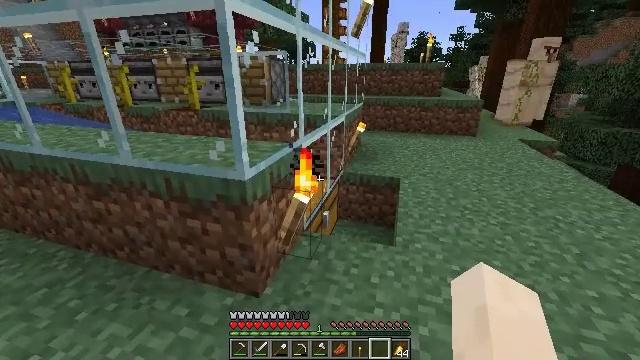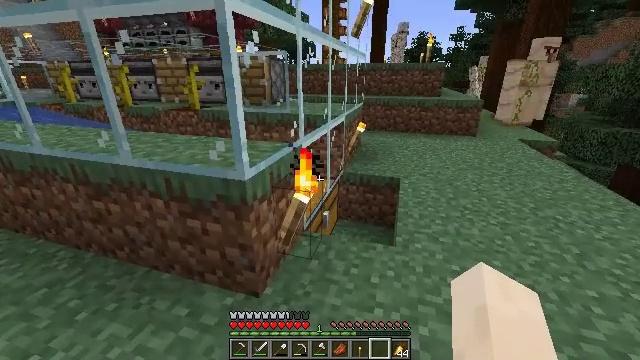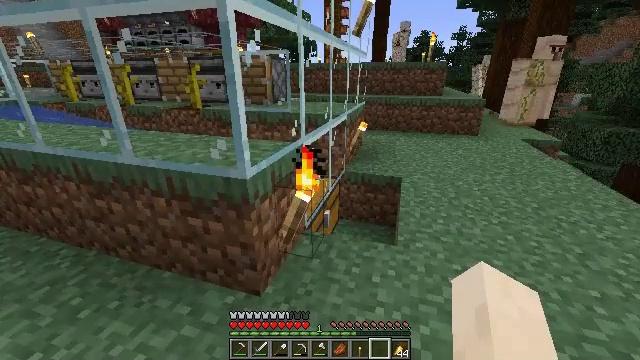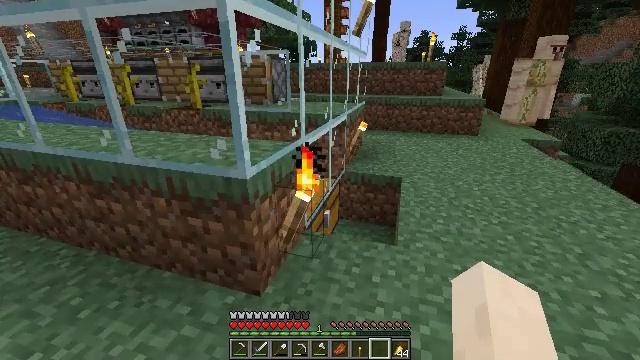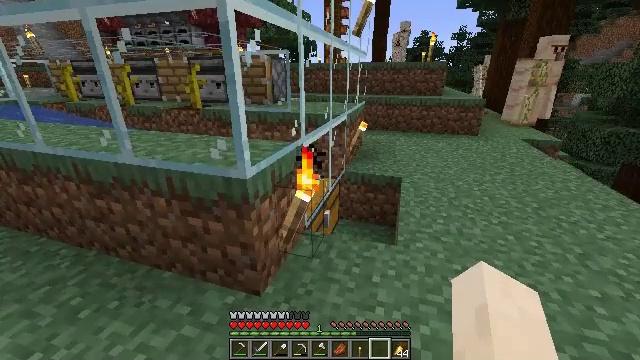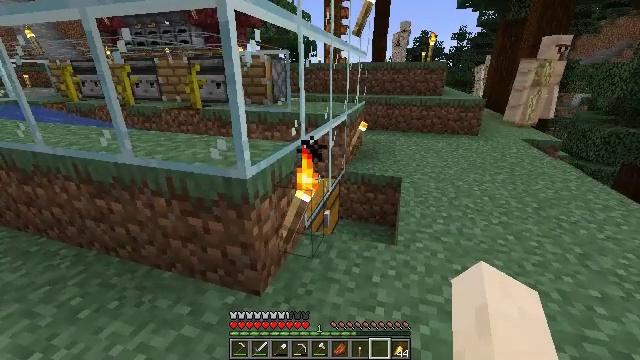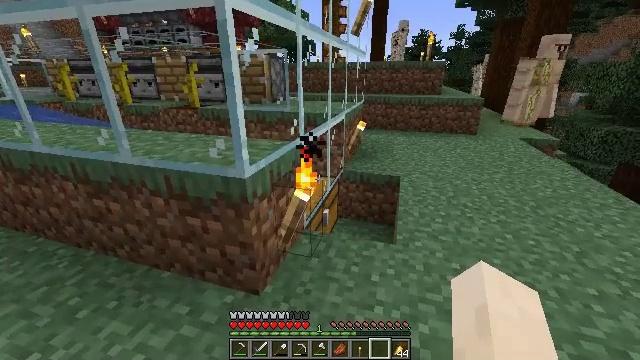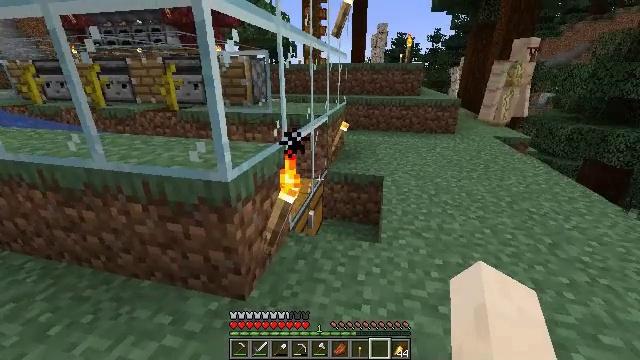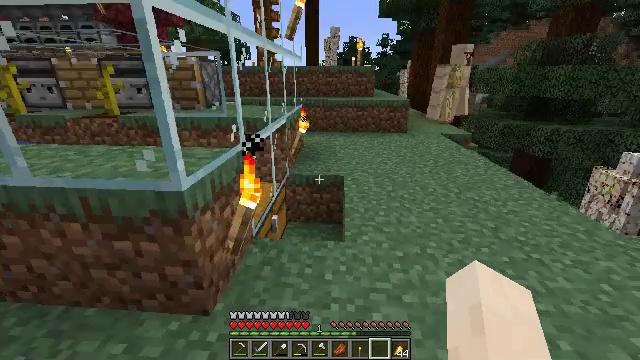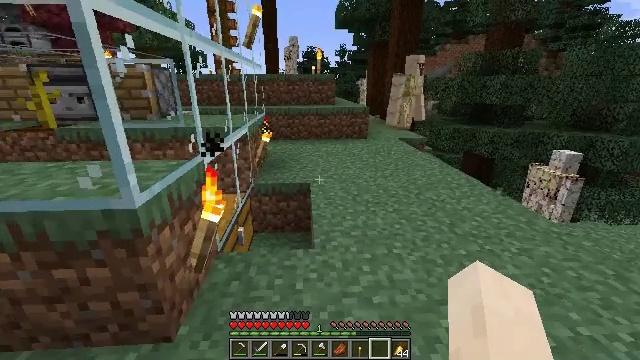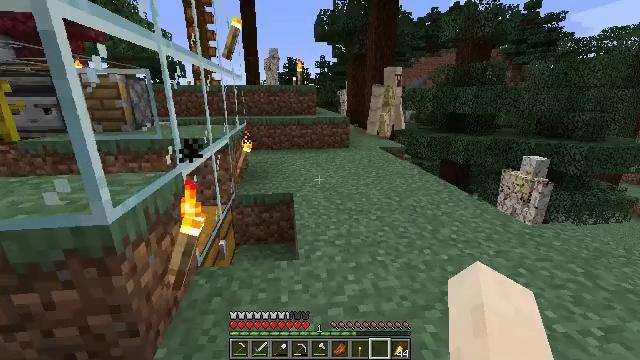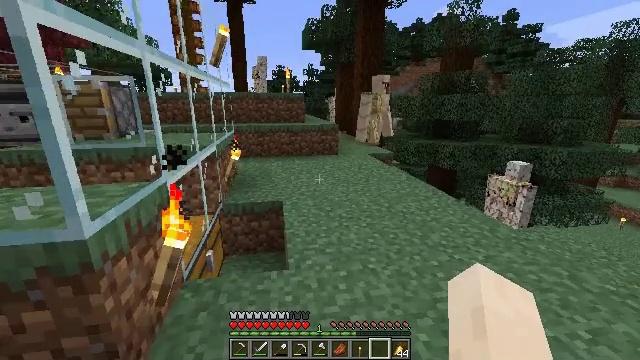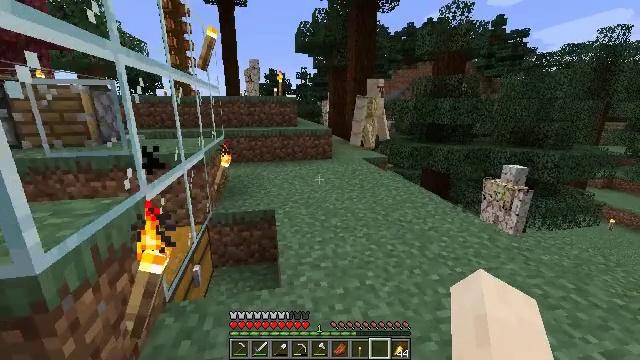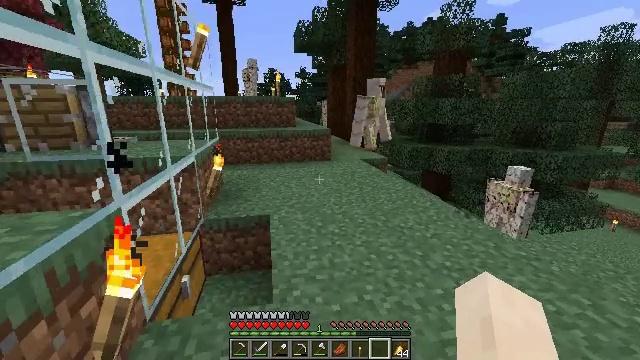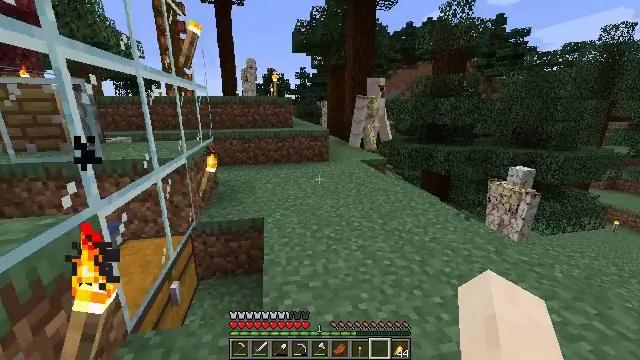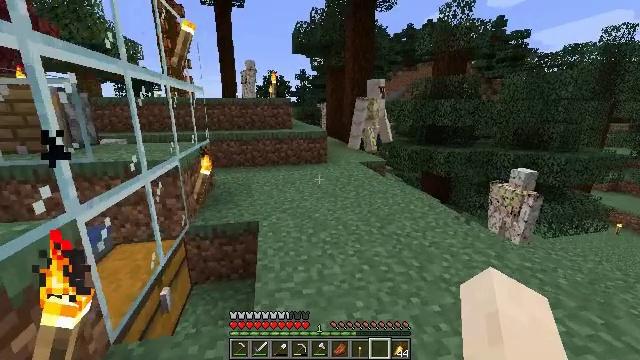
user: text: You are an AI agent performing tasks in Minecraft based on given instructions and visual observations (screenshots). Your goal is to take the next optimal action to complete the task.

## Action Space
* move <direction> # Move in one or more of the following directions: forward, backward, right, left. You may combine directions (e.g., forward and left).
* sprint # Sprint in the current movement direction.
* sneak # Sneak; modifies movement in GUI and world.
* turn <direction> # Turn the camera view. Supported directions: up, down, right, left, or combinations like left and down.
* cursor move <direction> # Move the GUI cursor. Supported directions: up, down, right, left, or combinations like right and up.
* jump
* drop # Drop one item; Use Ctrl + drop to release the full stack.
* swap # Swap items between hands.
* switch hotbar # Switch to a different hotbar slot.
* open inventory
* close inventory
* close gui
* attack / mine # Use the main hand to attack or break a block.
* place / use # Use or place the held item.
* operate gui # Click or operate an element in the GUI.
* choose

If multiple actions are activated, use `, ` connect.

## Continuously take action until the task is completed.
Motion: motion action
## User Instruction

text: Harvest the cocoa pods from the jungle tree.
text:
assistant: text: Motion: no_op
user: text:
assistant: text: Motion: no_op
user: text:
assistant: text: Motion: no_op
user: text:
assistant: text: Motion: no_op
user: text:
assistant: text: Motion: no_op
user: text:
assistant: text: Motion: no_op
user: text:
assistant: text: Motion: turn right
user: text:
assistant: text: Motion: turn right
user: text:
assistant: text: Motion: turn right and up
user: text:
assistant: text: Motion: turn right and up
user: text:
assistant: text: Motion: move forward, turn right and up
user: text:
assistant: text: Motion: move forward, turn right
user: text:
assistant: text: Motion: move forward and move right
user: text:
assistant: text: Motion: move forward and move right
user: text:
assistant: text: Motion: move forward and move right
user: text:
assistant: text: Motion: move forward and move right, turn left
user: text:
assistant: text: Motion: move forward and move right, turn left and up
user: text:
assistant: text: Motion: move forward, turn left
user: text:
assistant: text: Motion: move forward, sprint
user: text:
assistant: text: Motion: move forward, sprint, turn left
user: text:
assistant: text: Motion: move forward, sprint
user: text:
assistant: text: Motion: move forward, sprint
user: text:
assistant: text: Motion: move forward, sprint
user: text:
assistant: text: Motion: move forward
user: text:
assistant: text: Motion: move forward and move right
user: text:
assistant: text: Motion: move forward and move right
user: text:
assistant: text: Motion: move forward and move right
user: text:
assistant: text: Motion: move forward and move right
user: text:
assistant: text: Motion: move forward and move right, sprint
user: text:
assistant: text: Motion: move forward and move right, sprint